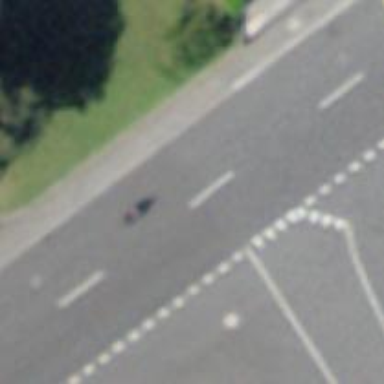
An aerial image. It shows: Primary road with asphalt surface.